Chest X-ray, AP view. Patient: 64 years old, sex M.
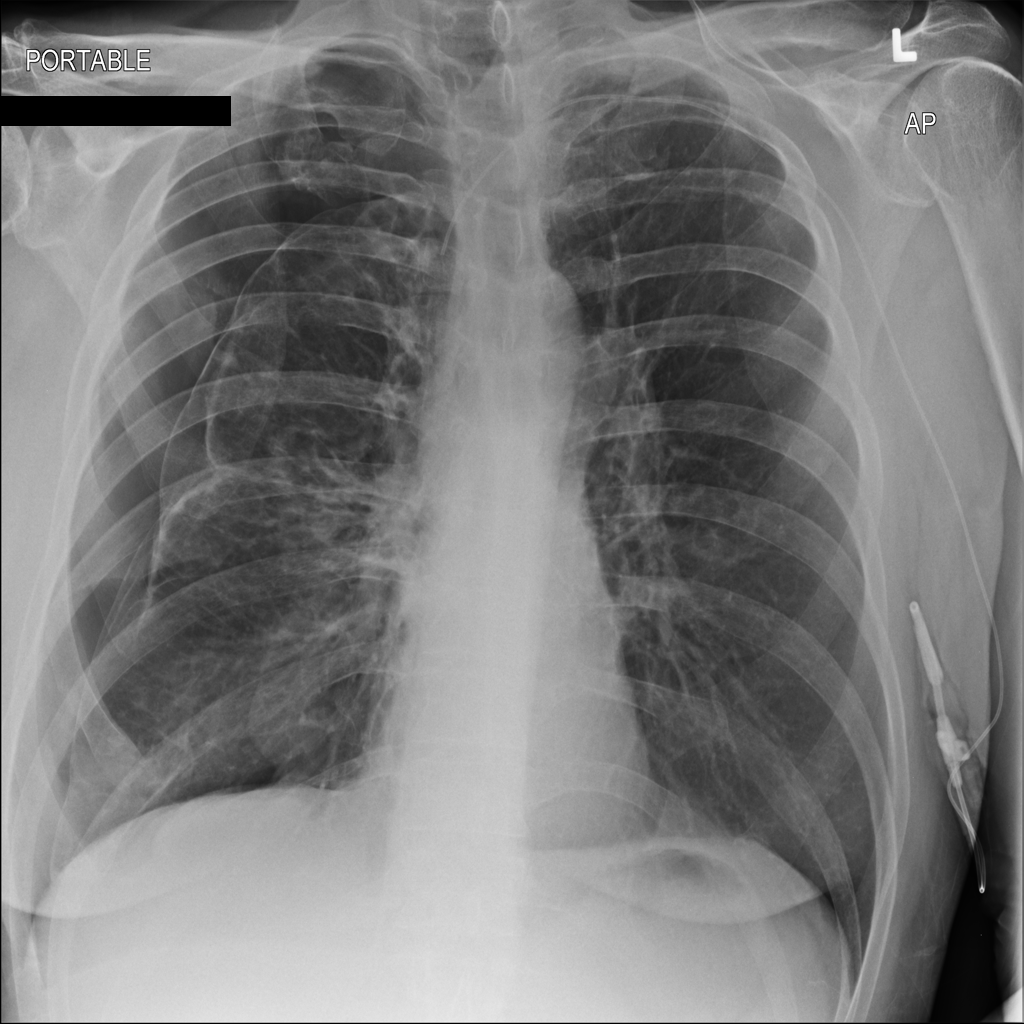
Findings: Infiltration, Pneumothorax